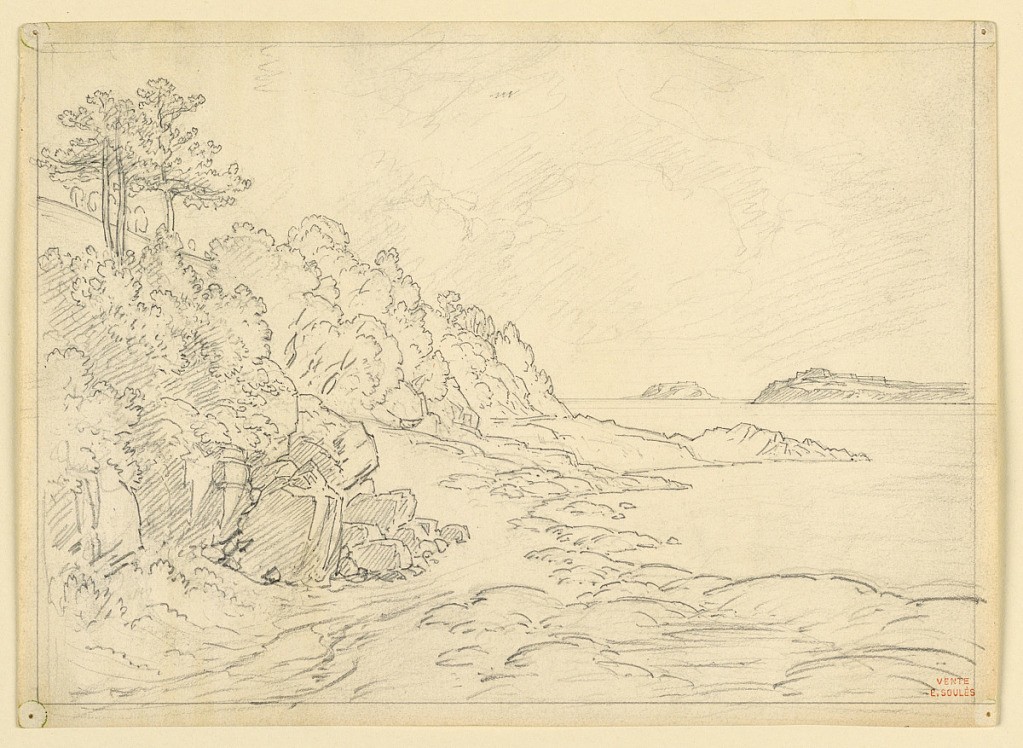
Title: Sea Shore
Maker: Eugène Edouard Soulès, French, 1811–1876
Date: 1811-1876
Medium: Graphite on paper
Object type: Drawing
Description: View of two islands, at right. Framing lines.